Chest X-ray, PA view. Patient: 58 years old, sex M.
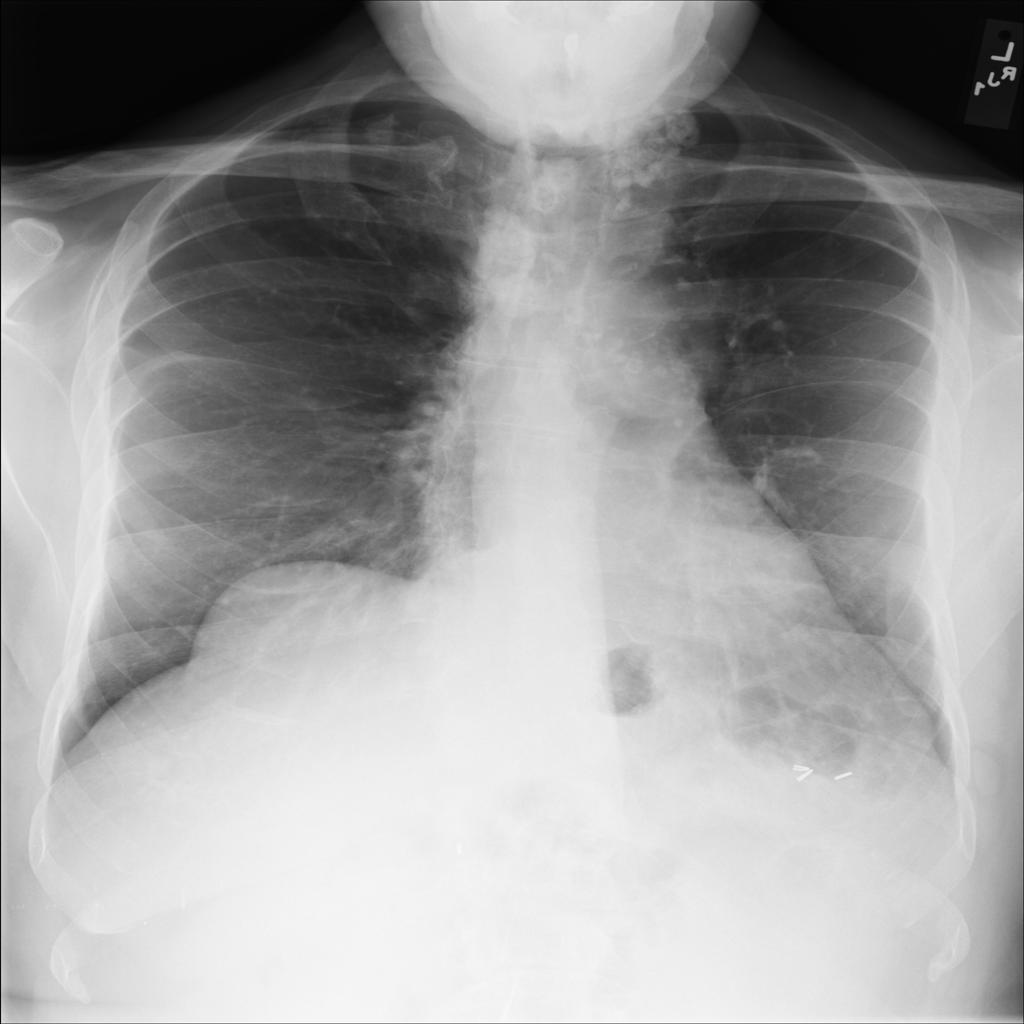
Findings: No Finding